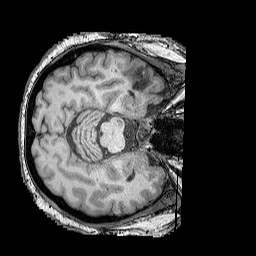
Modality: T1w
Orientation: axial
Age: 58
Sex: male
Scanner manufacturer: siemens
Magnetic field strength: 3 T
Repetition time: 2.25 s
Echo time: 0.00411 s